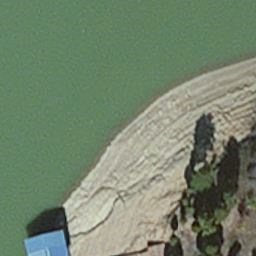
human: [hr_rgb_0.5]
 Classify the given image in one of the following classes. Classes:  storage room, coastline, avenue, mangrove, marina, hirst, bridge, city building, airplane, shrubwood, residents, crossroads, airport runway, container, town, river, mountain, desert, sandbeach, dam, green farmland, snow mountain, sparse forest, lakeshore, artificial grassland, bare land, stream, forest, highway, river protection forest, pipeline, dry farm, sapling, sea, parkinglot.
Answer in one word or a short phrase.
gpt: hirst